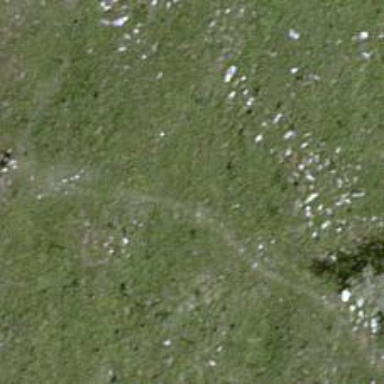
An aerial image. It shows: Grassy path.